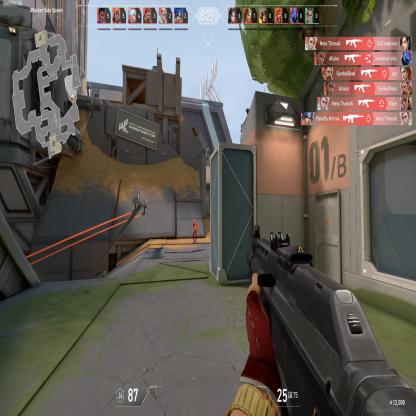
Label: enemy